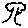
Label: tree